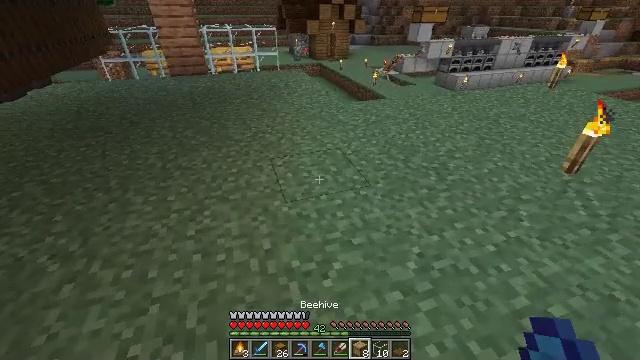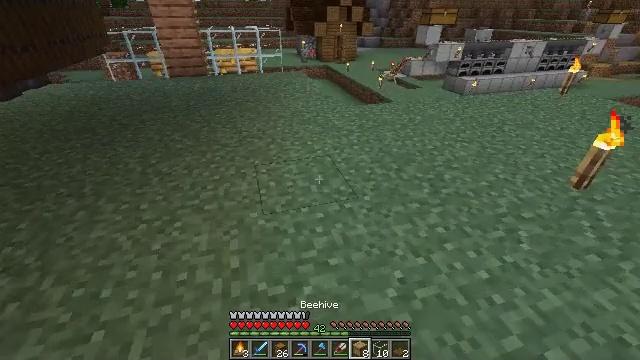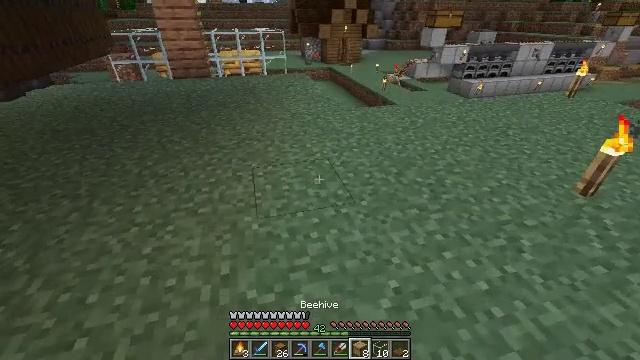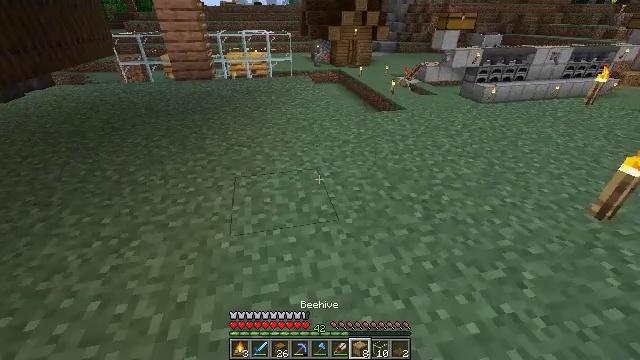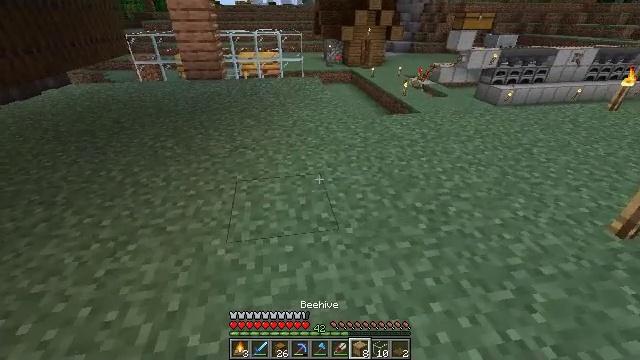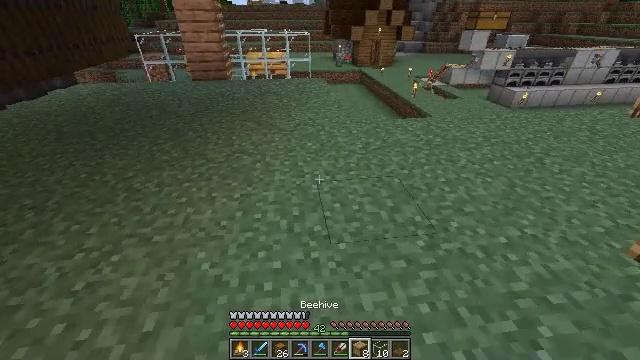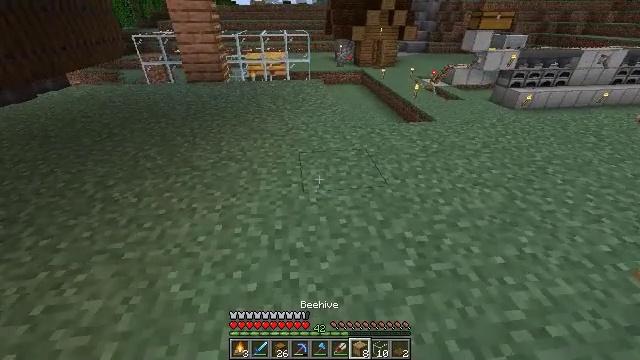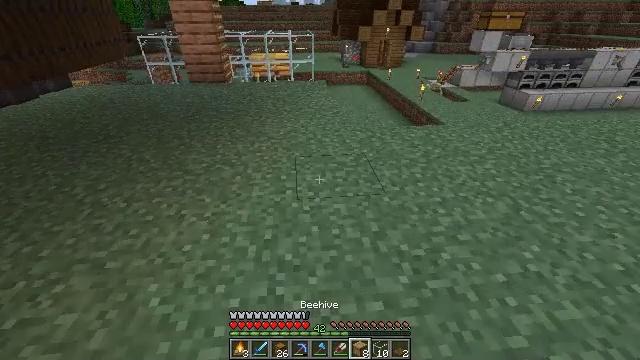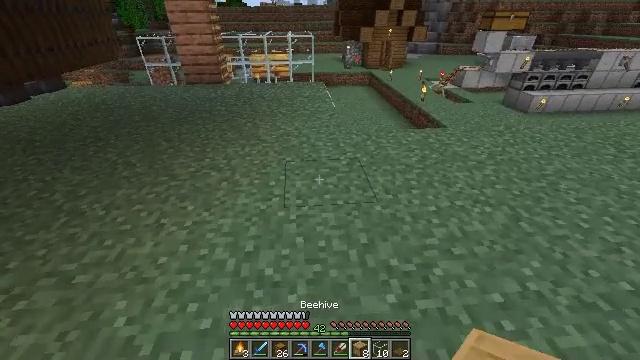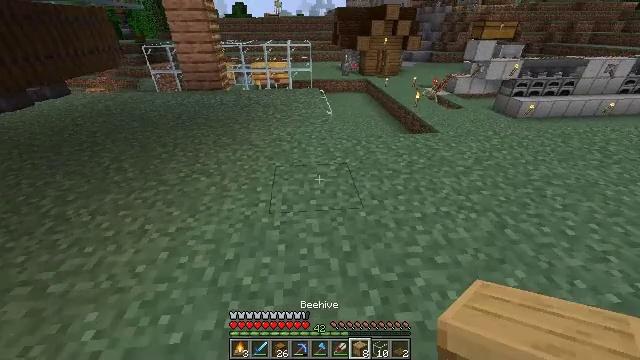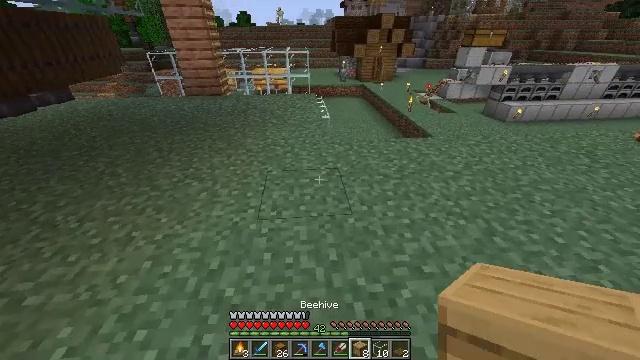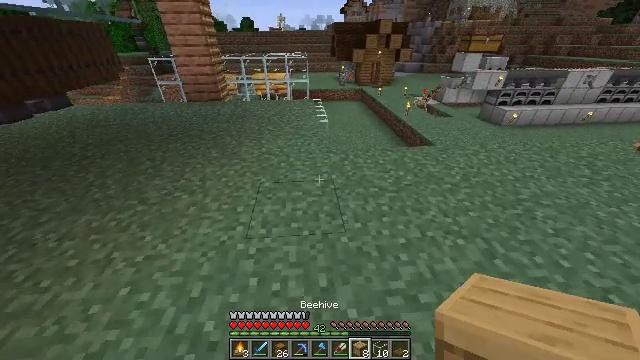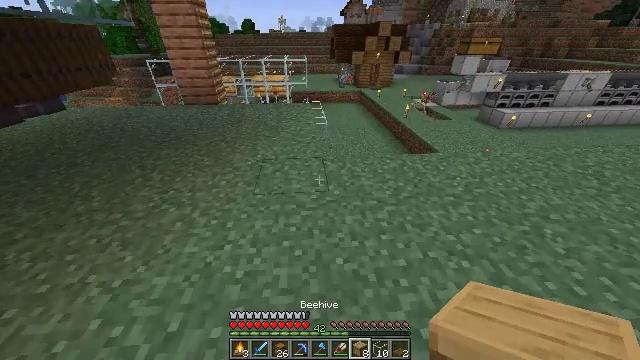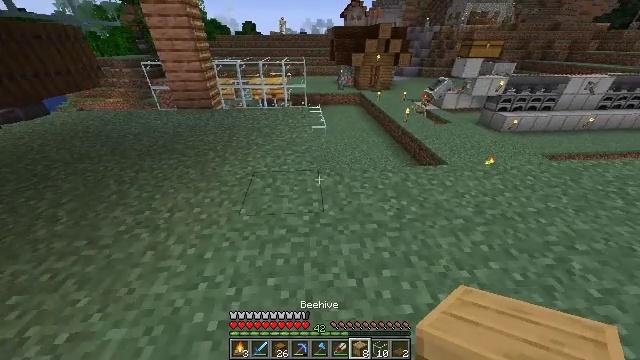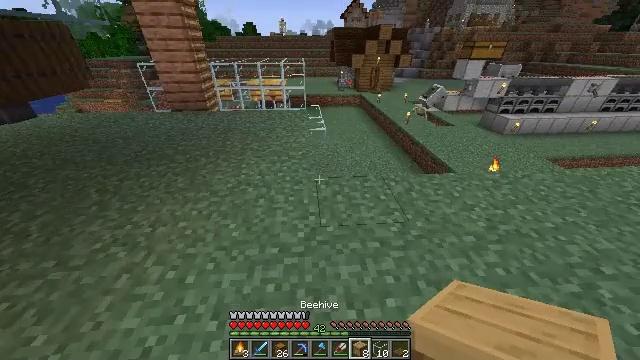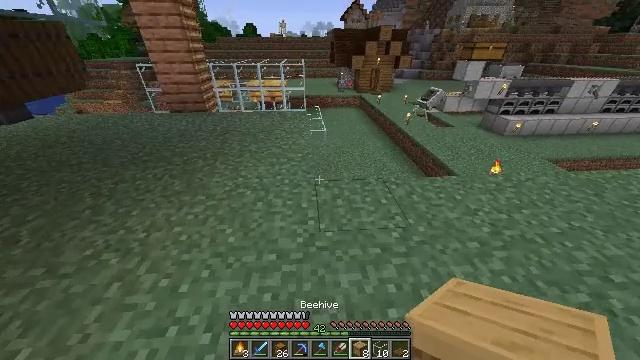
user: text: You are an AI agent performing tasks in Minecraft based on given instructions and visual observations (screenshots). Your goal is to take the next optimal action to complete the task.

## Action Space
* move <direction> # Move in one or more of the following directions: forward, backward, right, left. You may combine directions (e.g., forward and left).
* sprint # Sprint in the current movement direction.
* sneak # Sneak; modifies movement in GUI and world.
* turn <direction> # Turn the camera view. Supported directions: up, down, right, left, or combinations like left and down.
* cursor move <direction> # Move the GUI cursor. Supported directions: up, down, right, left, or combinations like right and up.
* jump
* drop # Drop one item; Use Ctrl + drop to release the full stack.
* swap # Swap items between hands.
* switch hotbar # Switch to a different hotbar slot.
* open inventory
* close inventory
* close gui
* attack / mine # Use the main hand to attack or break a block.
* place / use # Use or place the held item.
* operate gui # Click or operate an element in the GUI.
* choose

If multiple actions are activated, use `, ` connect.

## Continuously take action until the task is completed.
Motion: motion action
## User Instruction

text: Remove the glass to use the space.
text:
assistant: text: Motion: move forward and move right, turn left
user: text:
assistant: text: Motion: move forward and move right, turn left
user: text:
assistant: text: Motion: move forward and move right, turn left
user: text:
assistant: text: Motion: move forward and move right, turn left
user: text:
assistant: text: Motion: move forward and move right, turn left
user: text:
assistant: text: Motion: move forward and move right
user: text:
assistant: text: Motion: move forward and move right, turn left
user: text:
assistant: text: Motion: move forward and move right, sprint
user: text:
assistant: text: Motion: move forward and move right, sprint
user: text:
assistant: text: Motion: move forward, sprint
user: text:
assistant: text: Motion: move forward
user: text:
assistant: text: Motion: move forward
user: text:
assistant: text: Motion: move forward
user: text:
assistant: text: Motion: move forward, sprint
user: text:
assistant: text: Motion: move forward, sprint
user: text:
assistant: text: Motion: move forward
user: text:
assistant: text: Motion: move forward
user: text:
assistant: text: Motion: move forward, sprint
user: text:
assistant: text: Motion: move forward, sprint, turn right and down
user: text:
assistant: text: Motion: move forward, sprint, turn right and down
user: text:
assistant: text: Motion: move forward, sprint
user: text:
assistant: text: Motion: move forward
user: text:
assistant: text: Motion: move forward
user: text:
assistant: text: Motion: move forward
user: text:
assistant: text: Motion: move forward
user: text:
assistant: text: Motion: move forward, sprint
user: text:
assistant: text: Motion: move forward, sprint
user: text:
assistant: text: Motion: move forward, sprint
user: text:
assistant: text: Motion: move forward, sprint
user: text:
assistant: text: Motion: move forward